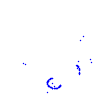
Particle: kaon